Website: bh-photo
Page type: store-pickup
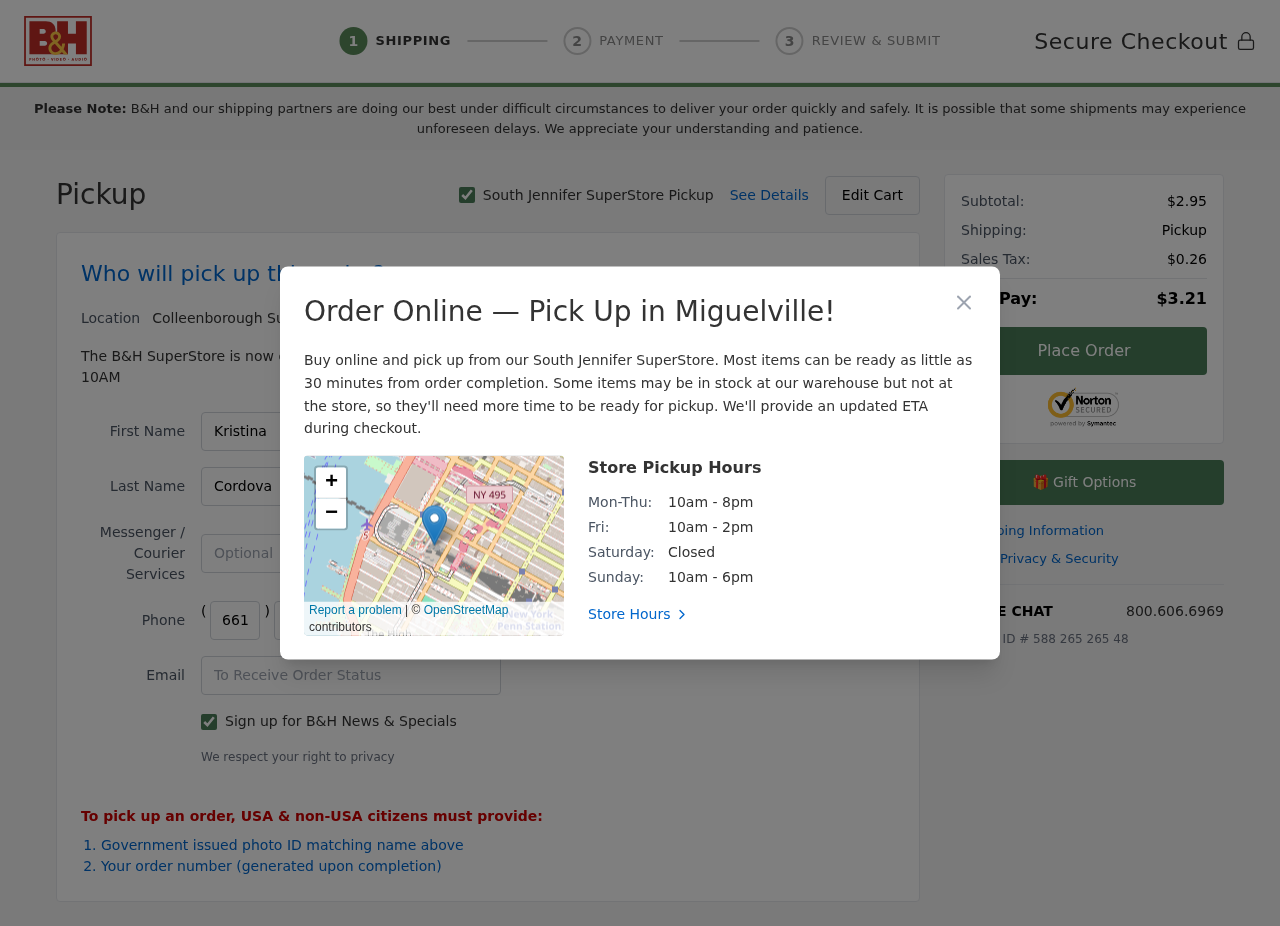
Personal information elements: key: PII_CITY
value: South Jennifer
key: PII_CITY2
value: Colleenborough
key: PII_CITY3
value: Miguelville
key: PII_EMAIL
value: kristina.cordova@hotmail.com
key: PII_FIRSTNAME
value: Kristina
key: PII_LASTNAME
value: Cordova
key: PII_PHONE_AREA
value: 661
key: PII_PHONE_PREFIX
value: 252
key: PII_PHONE_SUFFIX
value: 5447
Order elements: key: ORDER_SUBTOTAL
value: $2.95
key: ORDER_TAX
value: $0.26
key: ORDER_TOTAL
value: $3.21
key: ORDER_ID
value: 588 265 265 48